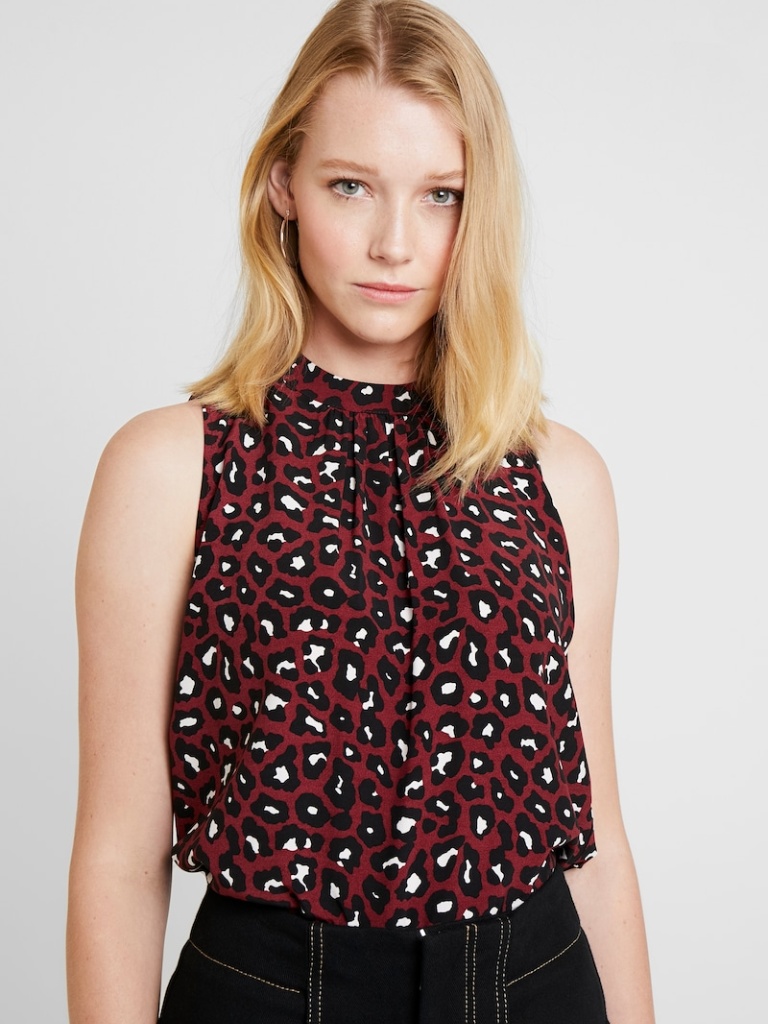
silk loose sleeveless hip length Fully Tucked in crew blouse